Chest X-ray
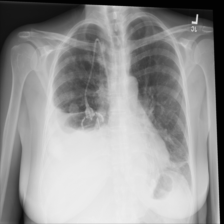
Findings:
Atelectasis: positive
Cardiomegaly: negative
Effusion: positive
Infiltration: negative
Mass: negative
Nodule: positive
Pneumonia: negative
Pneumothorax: negative
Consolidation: positive
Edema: negative
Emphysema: negative
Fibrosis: negative
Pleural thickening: negative
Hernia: negative